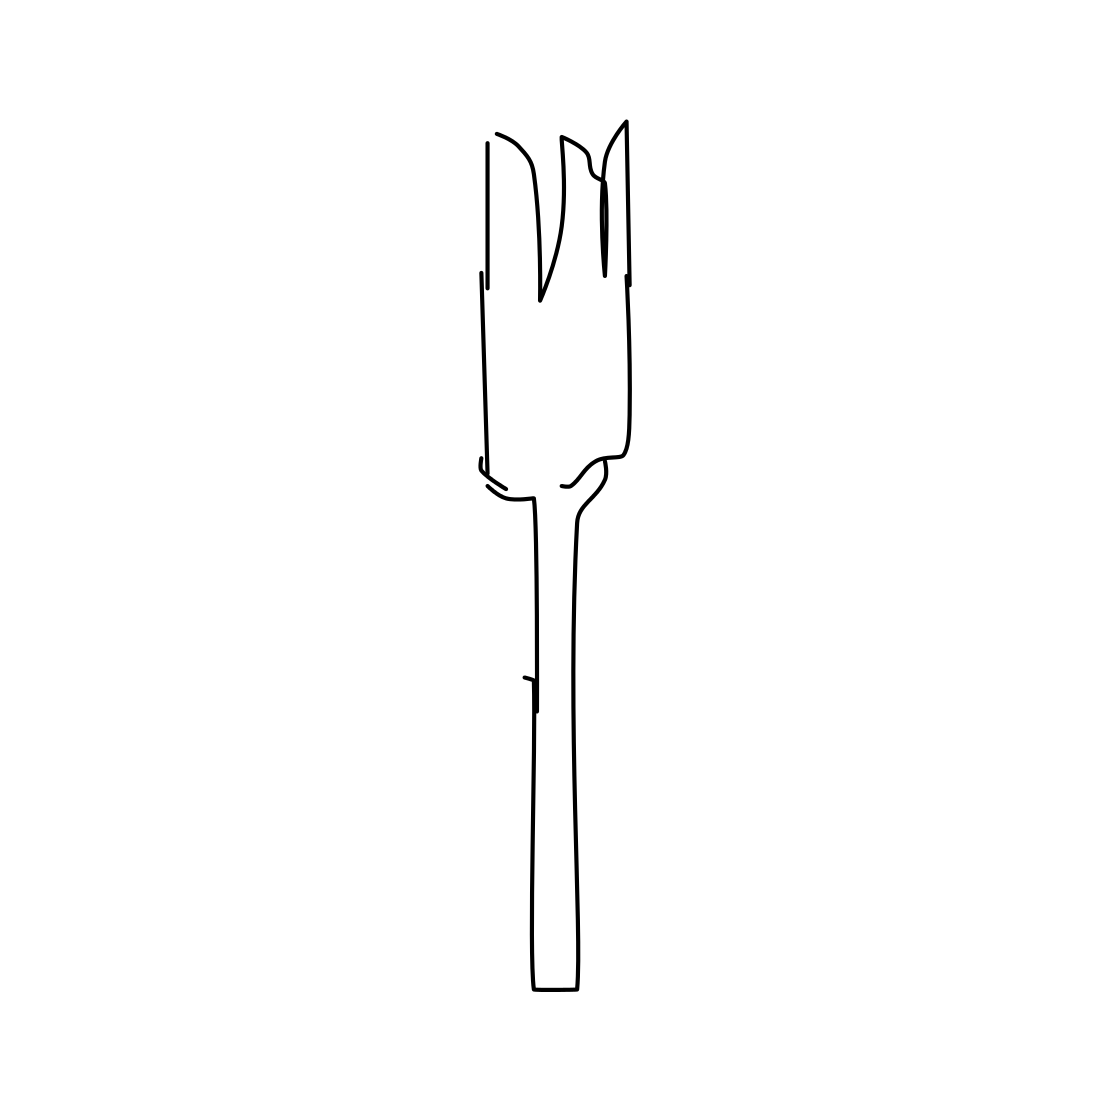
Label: fork